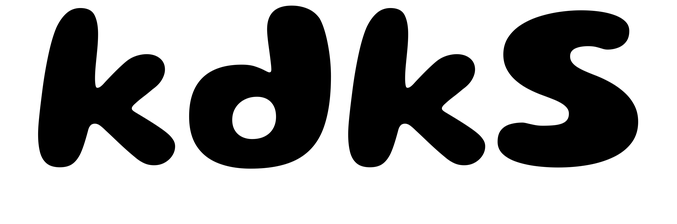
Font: Gluten_Bold